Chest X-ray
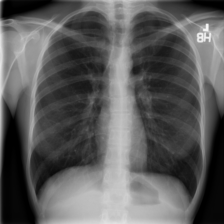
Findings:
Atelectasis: negative
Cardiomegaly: negative
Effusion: negative
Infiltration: negative
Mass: negative
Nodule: negative
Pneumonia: negative
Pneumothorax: negative
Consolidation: negative
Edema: negative
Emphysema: negative
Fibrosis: negative
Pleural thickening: negative
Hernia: negative